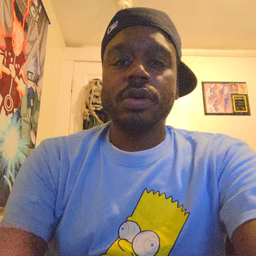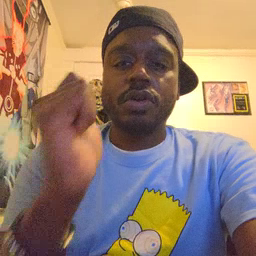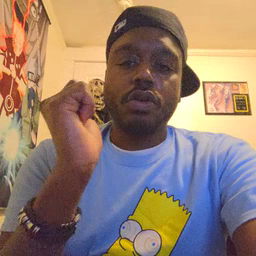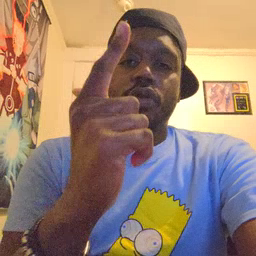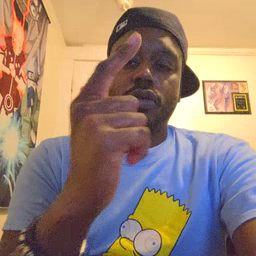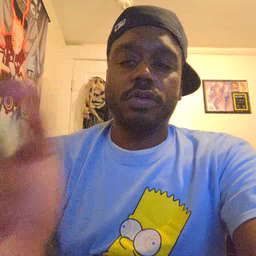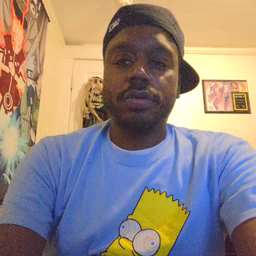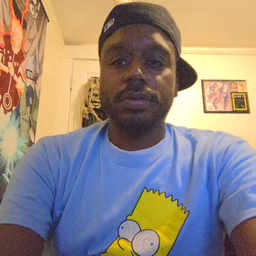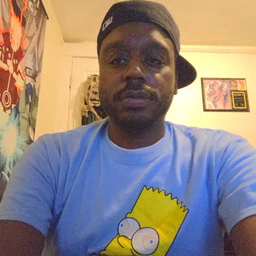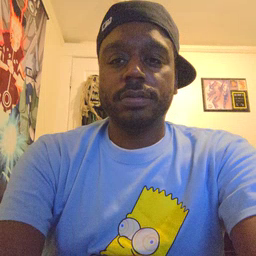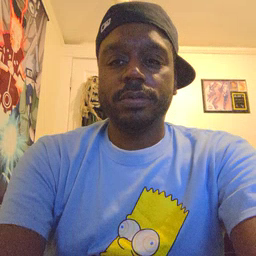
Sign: all